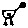
Label: bird